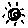
Label: sun